Question: This is an 8-digit puzzle. Find the minimum number of steps to restore it.
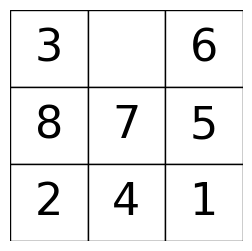
Answer: 25